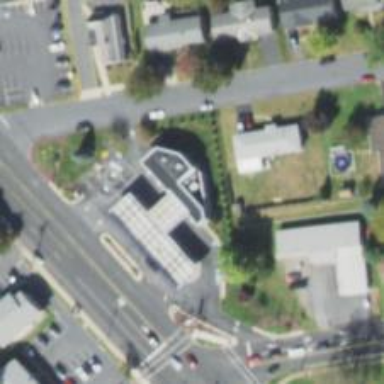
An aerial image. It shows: Convenience shop.